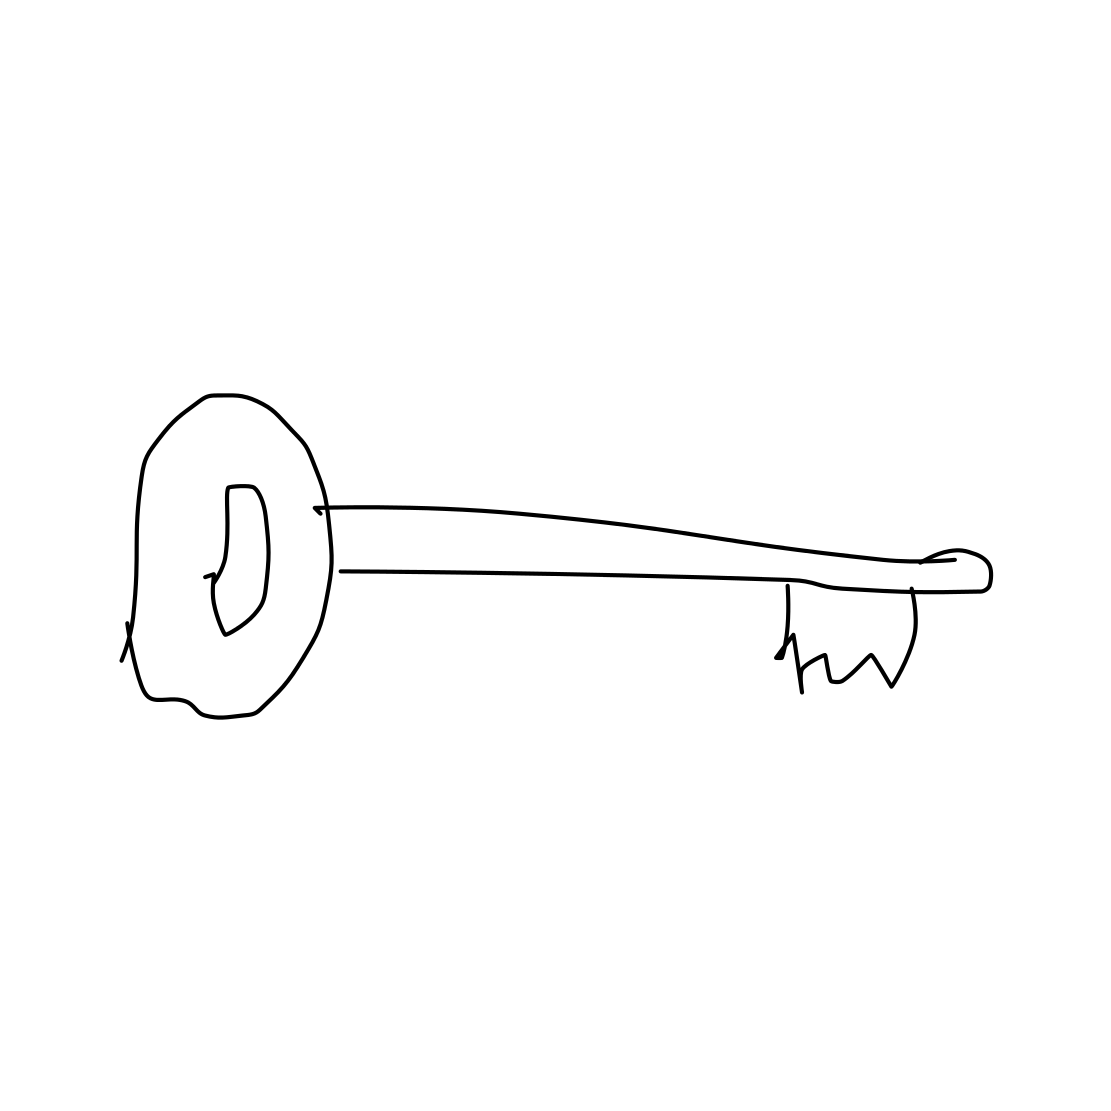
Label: key